Field crop: tomato
Growth stage: 1
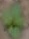
Species: solanum